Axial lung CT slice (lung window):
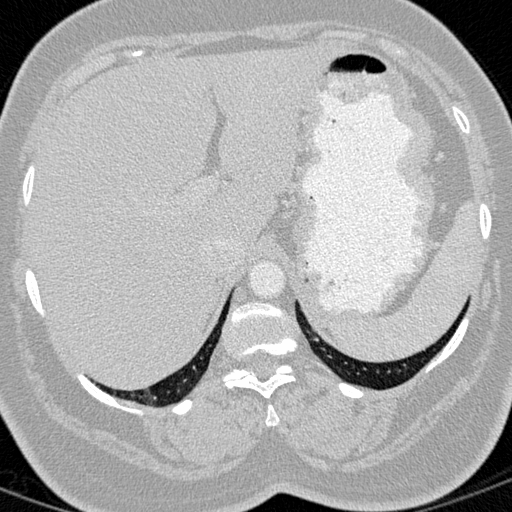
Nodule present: no